Field crop: maize
Growth stage: 1
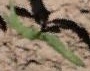
Species: maize